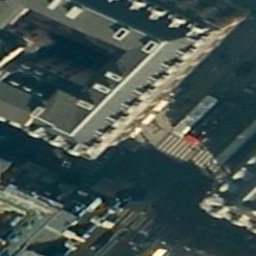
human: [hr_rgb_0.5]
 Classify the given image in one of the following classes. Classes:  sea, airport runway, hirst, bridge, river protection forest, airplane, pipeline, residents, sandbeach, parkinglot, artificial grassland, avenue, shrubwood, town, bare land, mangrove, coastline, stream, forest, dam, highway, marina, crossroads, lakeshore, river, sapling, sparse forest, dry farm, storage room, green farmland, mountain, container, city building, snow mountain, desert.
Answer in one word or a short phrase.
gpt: city building